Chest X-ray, AP view. Patient: 47 years old, sex F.
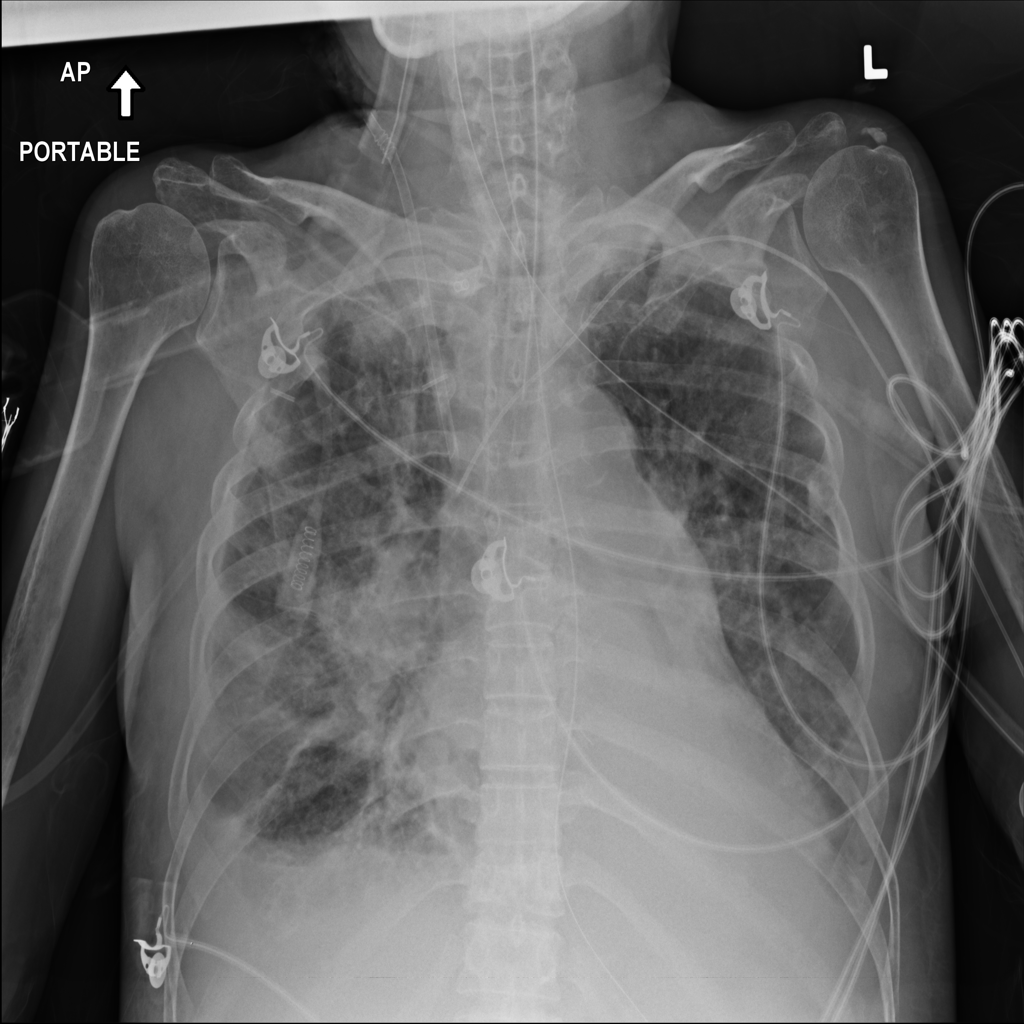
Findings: No Finding